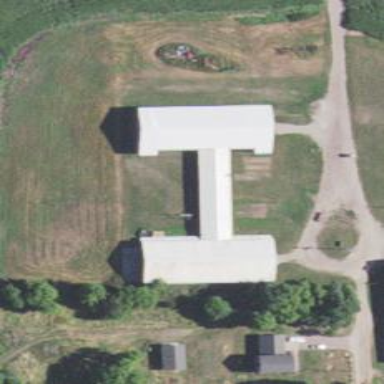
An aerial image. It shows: Farm auxiliary building.